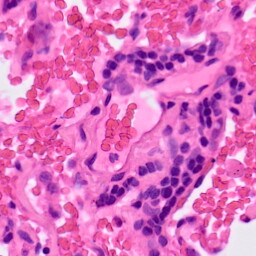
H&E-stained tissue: Lung